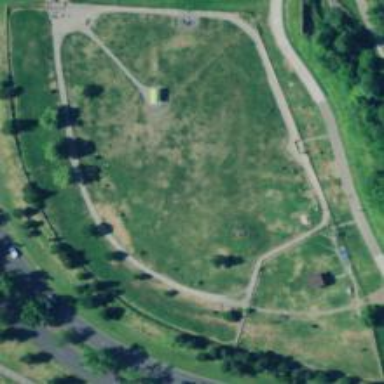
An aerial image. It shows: Dog park with grass land surrounded by fence.